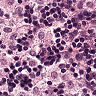
Metastatic tissue present: no